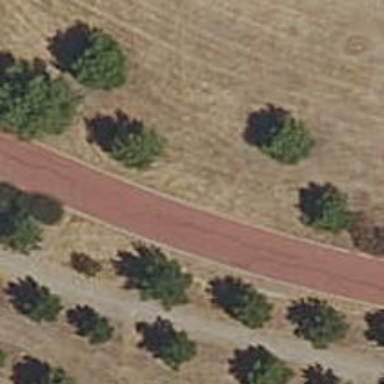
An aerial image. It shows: Asphalt cycleway.